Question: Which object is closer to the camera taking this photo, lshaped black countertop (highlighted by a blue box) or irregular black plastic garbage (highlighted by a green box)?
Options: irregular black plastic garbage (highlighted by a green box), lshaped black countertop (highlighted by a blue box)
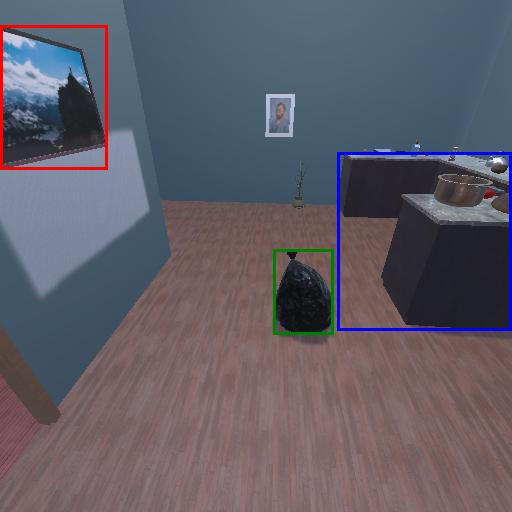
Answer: irregular black plastic garbage (highlighted by a green box)